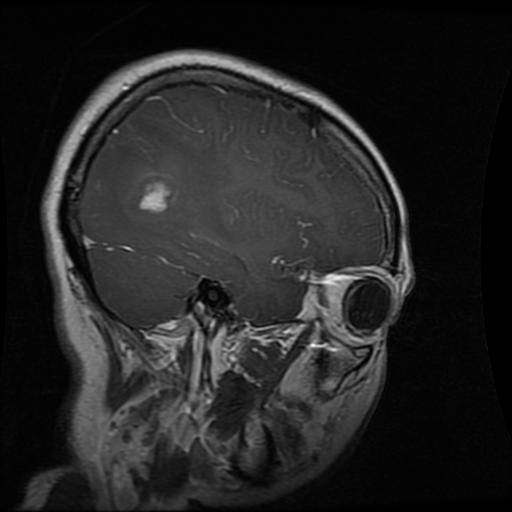
Label: glioma